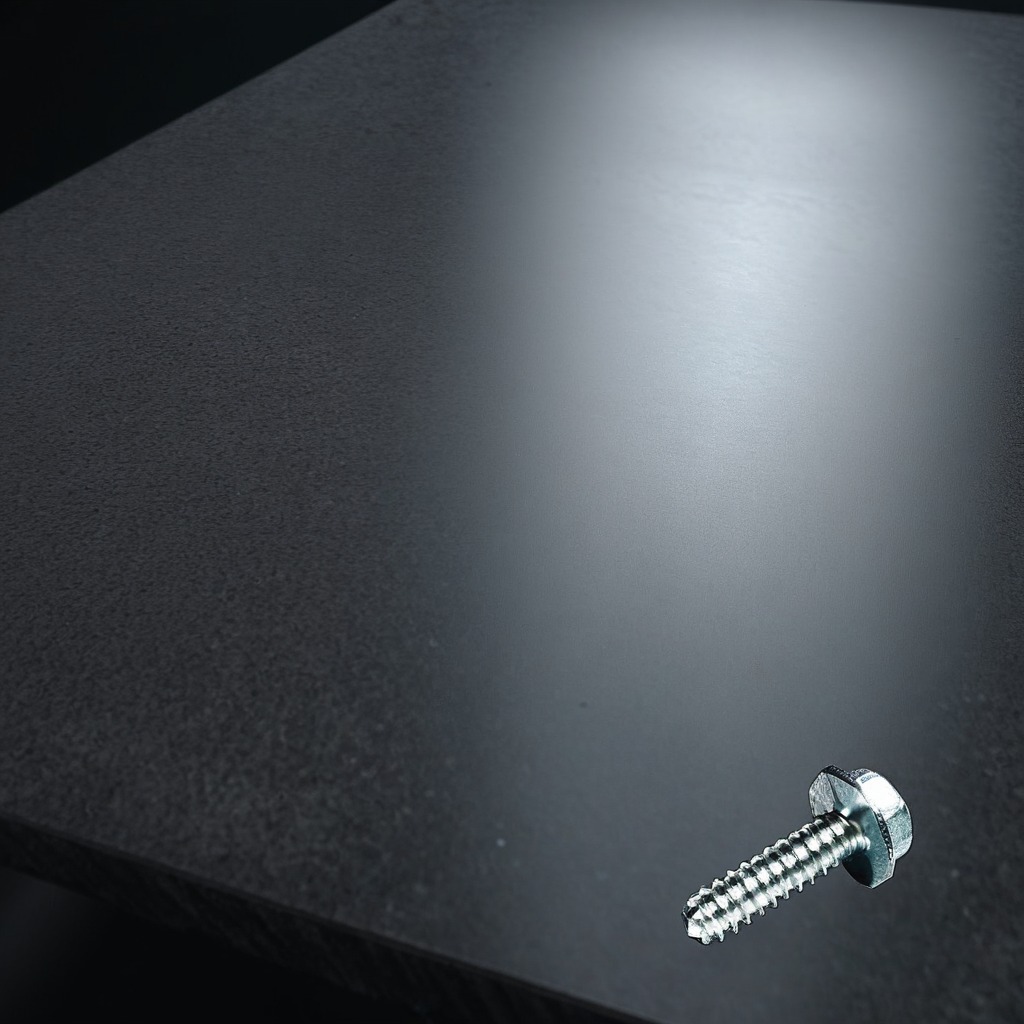
A metal screw is lying on the clean granite table inside a workshop at night.